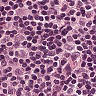
Metastatic tissue present: no